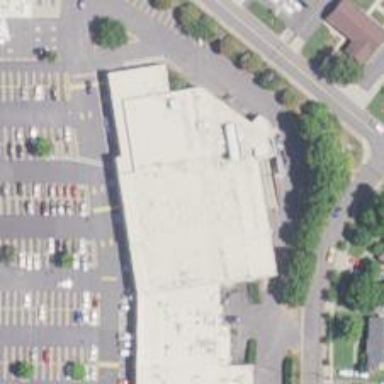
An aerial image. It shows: Supermarket.